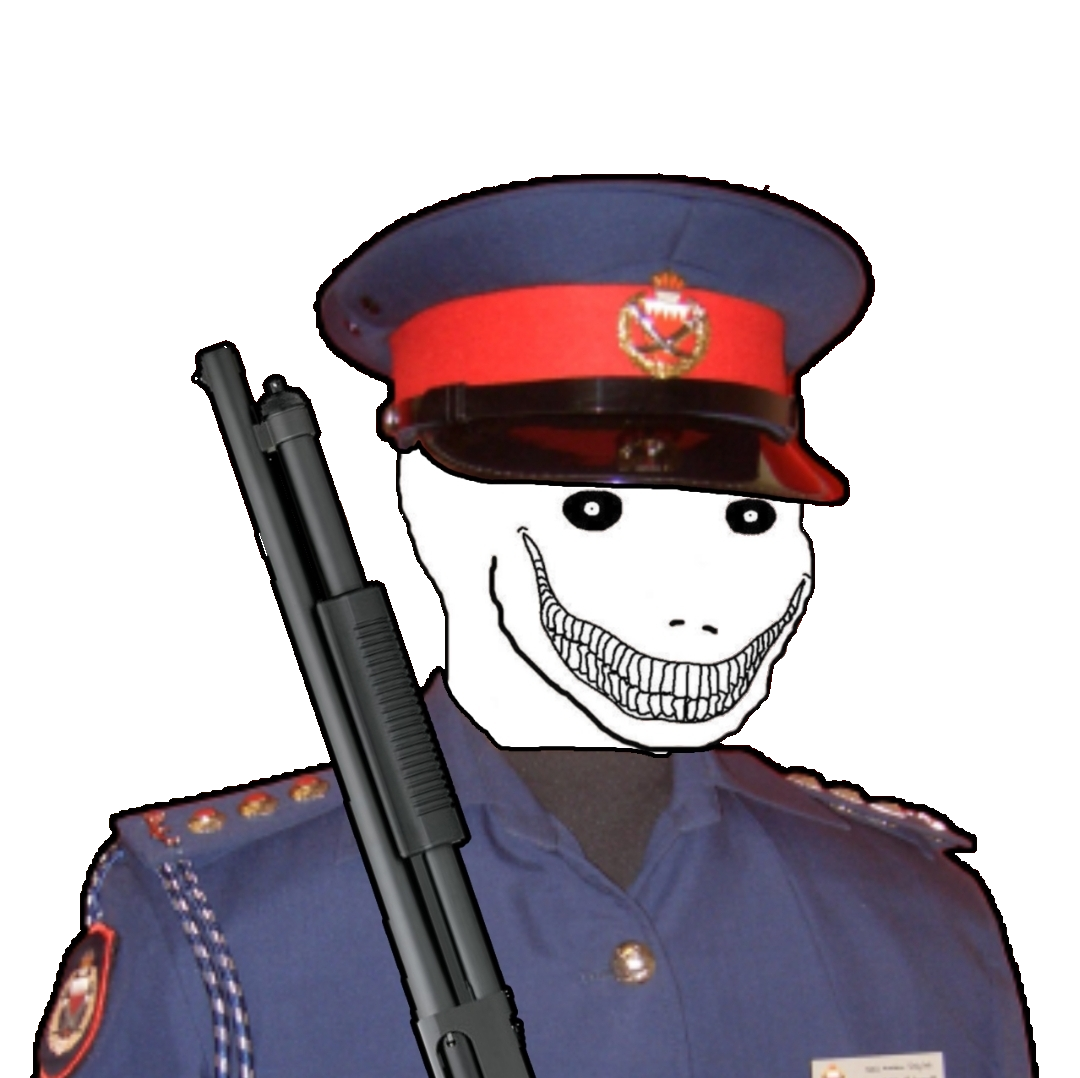
Label: 5_Oomer